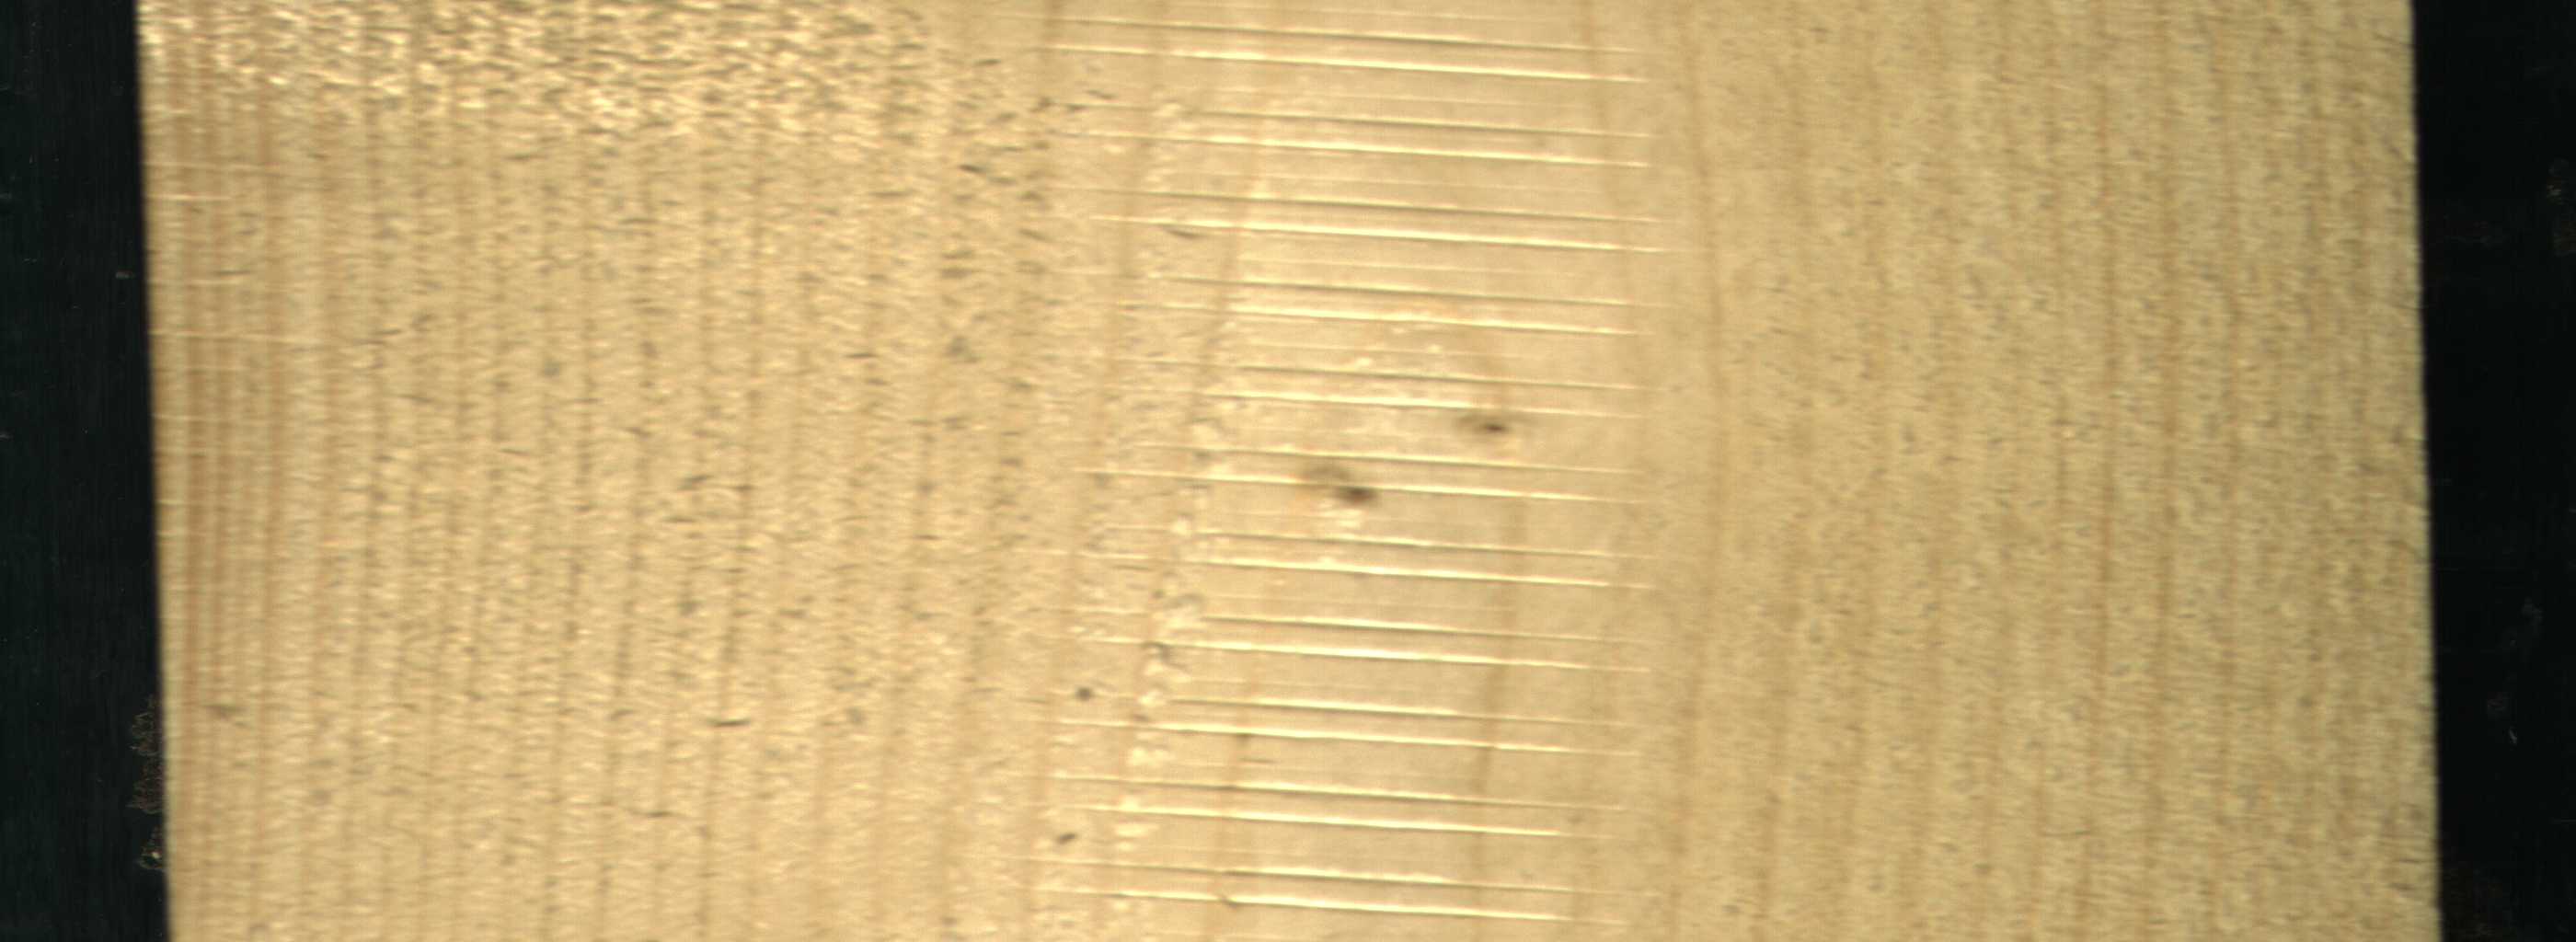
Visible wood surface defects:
Live_Knot
Live_Knot